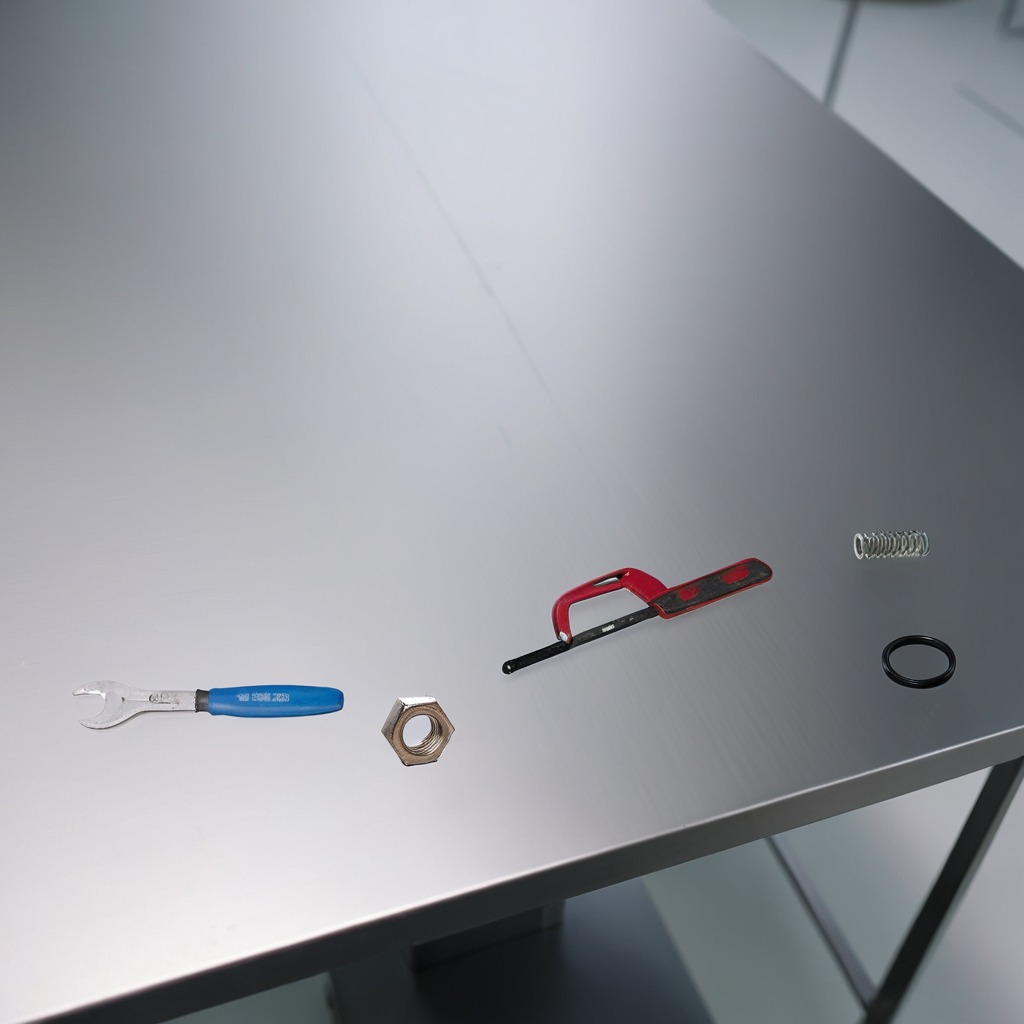
A rubber o-ring, a metal spring, a metal saw, a metal nut, and a wrench are lying on the stainless steel table.